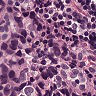
Metastatic tissue present: yes